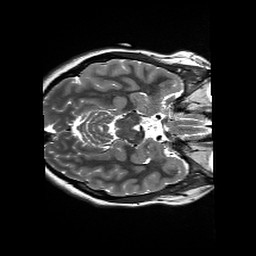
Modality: T2w
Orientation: axial
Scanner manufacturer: siemens
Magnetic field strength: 3 T
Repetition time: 13.52 s
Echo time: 0.088 s